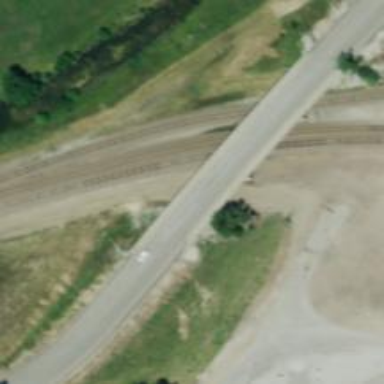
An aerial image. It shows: Service road on viaduct bridge.